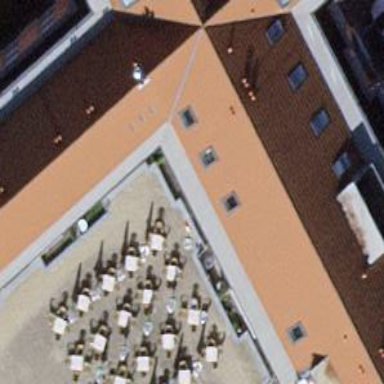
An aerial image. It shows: Cafe.